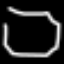
Label: octagon